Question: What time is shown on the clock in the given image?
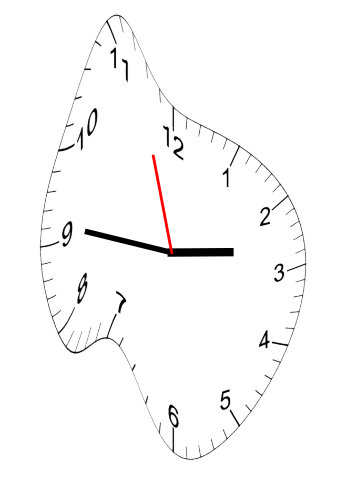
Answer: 02:45:57